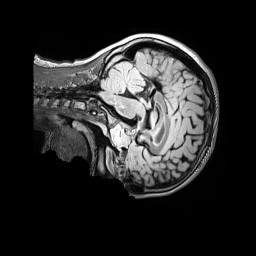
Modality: FLAIR
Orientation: sagittal
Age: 11
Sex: male
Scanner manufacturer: siemens
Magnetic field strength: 3 T
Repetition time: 5 s
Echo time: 0.388 s